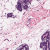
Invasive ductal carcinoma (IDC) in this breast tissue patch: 0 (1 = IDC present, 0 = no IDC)